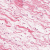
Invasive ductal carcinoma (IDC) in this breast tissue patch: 0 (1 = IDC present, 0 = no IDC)